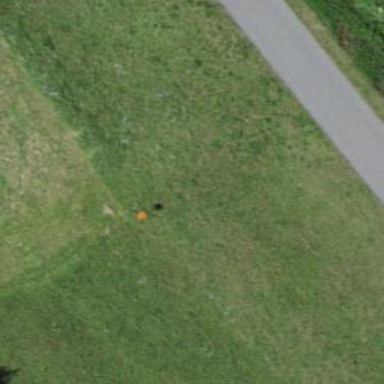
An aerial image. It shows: Aerial marker.